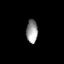
Tissue: prostate
Cell type: NK cells
Senescence score: 0.6996
Nuclear area (px): 257
Mean DAPI intensity: 153.226